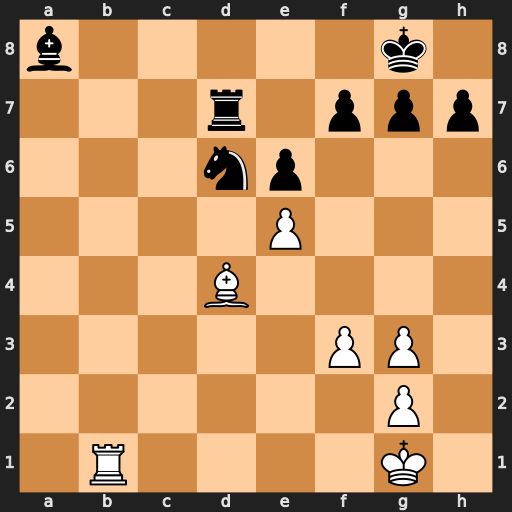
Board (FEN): b5k1/3r1ppp/3np3/4P3/3B4/5PP1/6P1/1R4K1
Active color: w
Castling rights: -
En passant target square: -
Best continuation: Rb8+ Nc8 Rxc8+ Rd8 Rxd8#